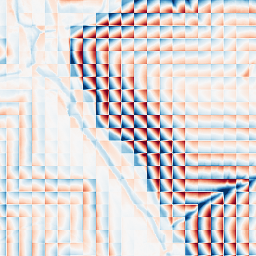
Category: wavelet
Decomposition family: wavelet_dwt
Decomposition parameters: wavelet: haar
level: 4
Upsampling method: sinc_hamming
Upsampling parameters: scale: 2
kernel_size: 8
Upsampling scale: 2